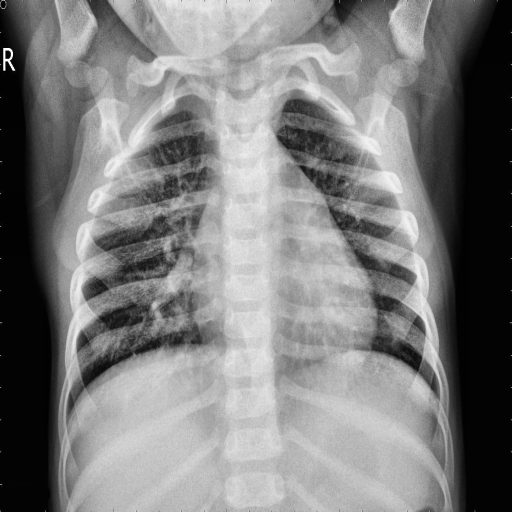
Finding: NORMAL